Question: I have been reviewing different solutions on positioning the elements to the middle part of a div tag it's easier when being done for text cause I could use this code "text-align:center" but what if I have this sample code below:
'''
<ul class="gauges" style="">
<li style="">
<form onclick="this.submit()" style="cursor: pointer;" method="post" action="http://dev1089.zbglobal.com/transcript/index.php">
<div class="subject_progress_body" style="">
<input type="hidden" value="5" name="category_id">
<div class="progressbar_outer_block jgauge" style="background: url(&quot;http://dev1089.zbglobal.com/transcript/gauge/jgauge_face_default.png&quot;) repeat scroll 0% 0% transparent; margin-bottom: 5px; margin-top: 36px; width: 160px; height: 114px; z-index: 0;" id="progressbar_outer_0_block"><canvas id="progressbar_outer_0_block-canvas-ticks" width="160" height="114" style="z-index: 2;"></canvas><p class="tick-label" style="left: 1px; top: 76px; color: white; display: block; z-index: 3;">0</p><p class="tick-label" style="left: 11px; top: 44px; color: white; display: block; z-index: 3;">20</p><p class="tick-label" style="left: 38px; top: 25px; color: white; display: block; z-index: 3;">40</p><p class="tick-label" style="left: 72px; top: 25px; color: white; display: block; z-index: 3;">60</p><p class="tick-label" style="left: 99px; top: 44px; color: white; display: block; z-index: 3;">80</p><p class="tick-label" style="left: 109px; top: 76px; color: white; display: block; z-index: 3;">100</p><p class="label" id="progressbar_outer_0_block-label" style="left: 0px; top: 69px; color: white; display: block; z-index: 4; margin-top: 20px; font-family: Arial Black,Arial;"><strong>0</strong> %</p><span style="display: inline-block; width: 160px; height: 160px; position: absolute; left: 0px; top: 1px;" id="progressbar_outer_0_block-needle" class="needle"><canvas height="226" width="226" style="position: relative; left: -33.1371px; top: -33.1371px;"></canvas></span></div>
<center>
<div class="course_description_block">
<p style="text-align: center;">Get Started</p>
</div>
</center>
</div>
</form>
</li>
<li style="">
<form onclick="this.submit()" style="cursor: pointer;" method="post" action="http://dev1089.zbglobal.com/transcript/index.php">
<div class="subject_progress_body" style="">
<input type="hidden" value="6" name="category_id">
<div class="progressbar_outer_block jgauge" style="background: url(&quot;http://dev1089.zbglobal.com/transcript/gauge/jgauge_face_default.png&quot;) repeat scroll 0% 0% transparent; margin-bottom: 5px; margin-top: 36px; width: 160px; height: 114px; z-index: 0;" id="progressbar_outer_1_block"><canvas id="progressbar_outer_1_block-canvas-ticks" width="160" height="114" style="z-index: 2;"></canvas><p class="tick-label" style="left: 1px; top: 76px; color: white; display: block; z-index: 3;">0</p><p class="tick-label" style="left: 11px; top: 44px; color: white; display: block; z-index: 3;">20</p><p class="tick-label" style="left: 38px; top: 25px; color: white; display: block; z-index: 3;">40</p><p class="tick-label" style="left: 72px; top: 25px; color: white; display: block; z-index: 3;">60</p><p class="tick-label" style="left: 99px; top: 44px; color: white; display: block; z-index: 3;">80</p><p class="tick-label" style="left: 109px; top: 76px; color: white; display: block; z-index: 3;">100</p><p class="label" id="progressbar_outer_1_block-label" style="left: 0px; top: 69px; color: white; display: block; z-index: 4; margin-top: 20px; font-family: Arial Black,Arial;"><strong>0</strong> %</p><span style="display: inline-block; width: 160px; height: 160px; position: absolute; left: 0px; top: 1px;" id="progressbar_outer_1_block-needle" class="needle"><canvas height="226" width="226" style="position: relative; left: -33.1371px; top: -33.1371px;"></canvas></span></div>
<center>
<div class="course_description_block">
<p style="text-align: center;">Make A Plan</p>
</div>
</center>
</div>
</form>
</li>
<li style="">
<form onclick="this.submit()" style="cursor: pointer;" method="post" action="http://dev1089.zbglobal.com/transcript/index.php">
<div class="subject_progress_body" style="">
<input type="hidden" value="8" name="category_id">
<div class="progressbar_outer_block jgauge" style="background: url(&quot;http://dev1089.zbglobal.com/transcript/gauge/jgauge_face_default.png&quot;) repeat scroll 0% 0% transparent; margin-bottom: 5px; margin-top: 36px; width: 160px; height: 114px; z-index: 0;" id="progressbar_outer_2_block"><canvas id="progressbar_outer_2_block-canvas-ticks" width="160" height="114" style="z-index: 2;"></canvas><p class="tick-label" style="left: 1px; top: 76px; color: white; display: block; z-index: 3;">0</p><p class="tick-label" style="left: 11px; top: 44px; color: white; display: block; z-index: 3;">20</p><p class="tick-label" style="left: 38px; top: 25px; color: white; display: block; z-index: 3;">40</p><p class="tick-label" style="left: 72px; top: 25px; color: white; display: block; z-index: 3;">60</p><p class="tick-label" style="left: 99px; top: 44px; color: white; display: block; z-index: 3;">80</p><p class="tick-label" style="left: 109px; top: 76px; color: white; display: block; z-index: 3;">100</p><p class="label" id="progressbar_outer_2_block-label" style="left: 0px; top: 69px; color: white; display: block; z-index: 4; margin-top: 20px; font-family: Arial Black,Arial;"><strong>0</strong> %</p><span style="display: inline-block; width: 160px; height: 160px; position: absolute; left: 0px; top: 1px;" id="progressbar_outer_2_block-needle" class="needle"><canvas height="226" width="226" style="position: relative; left: -33.1371px; top: -33.1371px;"></canvas></span></div>
<center>
<div class="course_description_block">
<p style="text-align: center;"> Make It Happen</p>
</div>
</center>
</div>
</form>
</li>
<li style="">
<form onclick="this.submit()" style="cursor: pointer;" method="post" action="http://dev1089.zbglobal.com/transcript/index.php">
<div class="subject_progress_body" style="">
<input type="hidden" value="1" name="category_id">
<div class="progressbar_outer_block jgauge" style="background: url(&quot;http://dev1089.zbglobal.com/transcript/gauge/jgauge_face_default.png&quot;) repeat scroll 0% 0% transparent; margin-bottom: 5px; margin-top: 36px; width: 160px; height: 114px; z-index: 0;" id="progressbar_outer_3_block"><canvas id="progressbar_outer_3_block-canvas-ticks" width="160" height="114" style="z-index: 2;"></canvas><p class="tick-label" style="left: 1px; top: 76px; color: white; display: block; z-index: 3;">0</p><p class="tick-label" style="left: 11px; top: 44px; color: white; display: block; z-index: 3;">20</p><p class="tick-label" style="left: 38px; top: 25px; color: white; display: block; z-index: 3;">40</p><p class="tick-label" style="left: 72px; top: 25px; color: white; display: block; z-index: 3;">60</p><p class="tick-label" style="left: 99px; top: 44px; color: white; display: block; z-index: 3;">80</p><p class="tick-label" style="left: 109px; top: 76px; color: white; display: block; z-index: 3;">100</p><p class="label" id="progressbar_outer_3_block-label" style="left: 0px; top: 69px; color: white; display: block; z-index: 4; margin-top: 20px; font-family: Arial Black,Arial;"><strong>0</strong> %</p><span style="display: inline-block; width: 160px; height: 160px; position: absolute; left: 0px; top: 1px;" id="progressbar_outer_3_block-needle" class="needle"><canvas height="226" width="226" style="position: relative; left: -33.1371px; top: -33.1371px;"></canvas></span></div>
<center>
<div class="course_description_block">
<p style="text-align: center;">Business Basics</p>
</div>
</center>
</div>
</form>
</li>
<li style="">
<form onclick="this.submit()" style="cursor: pointer;" method="post" action="http://dev1089.zbglobal.com/transcript/index.php">
<div class="subject_progress_body" style="">
<input type="hidden" value="2" name="category_id">
<div class="progressbar_outer_block jgauge" style="background: url(&quot;http://dev1089.zbglobal.com/transcript/gauge/jgauge_face_default.png&quot;) repeat scroll 0% 0% transparent; margin-bottom: 5px; margin-top: 36px; width: 160px; height: 114px; z-index: 0;" id="progressbar_outer_4_block"><canvas id="progressbar_outer_4_block-canvas-ticks" width="160" height="114" style="z-index: 2;"></canvas><p class="tick-label" style="left: 1px; top: 76px; color: white; display: block; z-index: 3;">0</p><p class="tick-label" style="left: 11px; top: 44px; color: white; display: block; z-index: 3;">20</p><p class="tick-label" style="left: 38px; top: 25px; color: white; display: block; z-index: 3;">40</p><p class="tick-label" style="left: 72px; top: 25px; color: white; display: block; z-index: 3;">60</p><p class="tick-label" style="left: 99px; top: 44px; color: white; display: block; z-index: 3;">80</p><p class="tick-label" style="left: 109px; top: 76px; color: white; display: block; z-index: 3;">100</p><p class="label" id="progressbar_outer_4_block-label" style="left: 0px; top: 69px; color: white; display: block; z-index: 4; margin-top: 20px; font-family: Arial Black,Arial;"><strong>0</strong> %</p><span style="display: inline-block; width: 160px; height: 160px; position: absolute; left: 0px; top: 1px;" id="progressbar_outer_4_block-needle" class="needle"><canvas height="226" width="226" style="position: relative; left: -33.1371px; top: -33.1371px;"></canvas></span></div>
<center>
<div class="course_description_block">
<p style="text-align: center;">Engaging Colleagues &amp; Leading People</p>
</div>
</center>
</div>
</form>
</li>
<li style="">
<form onclick="this.submit()" style="cursor: pointer;" method="post" action="http://dev1089.zbglobal.com/transcript/index.php">
<div class="subject_progress_body" style="">
<input type="hidden" value="3" name="category_id">
<div class="progressbar_outer_block jgauge" style="background: url(&quot;http://dev1089.zbglobal.com/transcript/gauge/jgauge_face_default.png&quot;) repeat scroll 0% 0% transparent; margin-bottom: 5px; margin-top: 36px; width: 160px; height: 114px; z-index: 0;" id="progressbar_outer_5_block"><canvas id="progressbar_outer_5_block-canvas-ticks" width="160" height="114" style="z-index: 2;"></canvas><p class="tick-label" style="left: 1px; top: 76px; color: white; display: block; z-index: 3;">0</p><p class="tick-label" style="left: 11px; top: 44px; color: white; display: block; z-index: 3;">20</p><p class="tick-label" style="left: 38px; top: 25px; color: white; display: block; z-index: 3;">40</p><p class="tick-label" style="left: 72px; top: 25px; color: white; display: block; z-index: 3;">60</p><p class="tick-label" style="left: 99px; top: 44px; color: white; display: block; z-index: 3;">80</p><p class="tick-label" style="left: 109px; top: 76px; color: white; display: block; z-index: 3;">100</p><p class="label" id="progressbar_outer_5_block-label" style="left: 0px; top: 69px; color: white; display: block; z-index: 4; margin-top: 20px; font-family: Arial Black,Arial;"><strong>0</strong> %</p><span style="display: inline-block; width: 160px; height: 160px; position: absolute; left: 0px; top: 1px;" id="progressbar_outer_5_block-needle" class="needle"><canvas height="226" width="226" style="position: relative; left: -33.1371px; top: -33.1371px;"></canvas></span></div>
<center>
<div class="course_description_block">
<p style="text-align: center;">Managing People, Products &amp; Processes</p>
</div>
</center>
</div>
</form>
</li>
<li style="">
<form onclick="this.submit()" style="cursor: pointer;" method="post" action="http://dev1089.zbglobal.com/transcript/index.php">
<div class="subject_progress_body" style="">
<input type="hidden" value="4" name="category_id">
<div class="progressbar_outer_block jgauge" style="background: url(&quot;http://dev1089.zbglobal.com/transcript/gauge/jgauge_face_default.png&quot;) repeat scroll 0% 0% transparent; margin-bottom: 5px; margin-top: 36px; width: 160px; height: 114px; z-index: 0;" id="progressbar_outer_6_block"><canvas id="progressbar_outer_6_block-canvas-ticks" width="160" height="114" style="z-index: 2;"></canvas><p class="tick-label" style="left: 1px; top: 76px; color: white; display: block; z-index: 3;">0</p><p class="tick-label" style="left: 11px; top: 44px; color: white; display: block; z-index: 3;">20</p><p class="tick-label" style="left: 38px; top: 25px; color: white; display: block; z-index: 3;">40</p><p class="tick-label" style="left: 72px; top: 25px; color: white; display: block; z-index: 3;">60</p><p class="tick-label" style="left: 99px; top: 44px; color: white; display: block; z-index: 3;">80</p><p class="tick-label" style="left: 109px; top: 76px; color: white; display: block; z-index: 3;">100</p><p class="label" id="progressbar_outer_6_block-label" style="left: 0px; top: 69px; color: white; display: block; z-index: 4; margin-top: 20px; font-family: Arial Black,Arial;"><strong>0</strong> %</p><span style="display: inline-block; width: 160px; height: 160px; position: absolute; left: 0px; top: 1px;" id="progressbar_outer_6_block-needle" class="needle"><canvas height="226" width="226" style="position: relative; left: -33.1371px; top: -33.1371px;"></canvas></span></div>
<center>
<div class="course_description_block">
<p style="text-align: center;">Influencing the Organization</p>
</div>
</center>
</div>
</form>
</li>
</ul>
'''
I'm using jgauge for this element here is the sample screenshot of what it looks like on the site:

The number of gauges is dynamic and once the number of elements being displayed is less than four it should be positioned at the middle both the gauge and it's text description as well.
Thanks in advance.
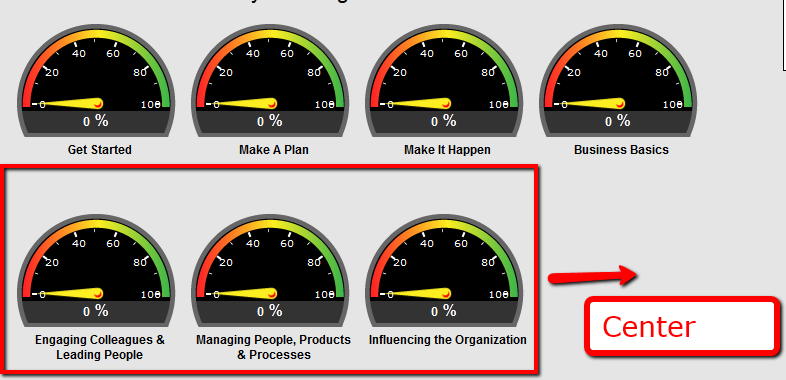
Answer: '''
.gauges { text-align:center }
.gauges li { display:inline-block }
'''